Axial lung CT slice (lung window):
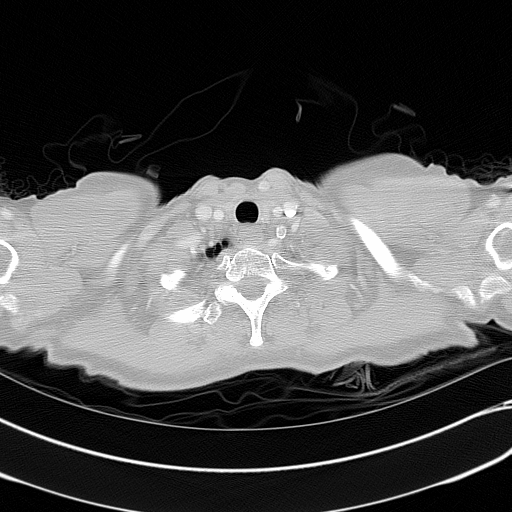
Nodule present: no